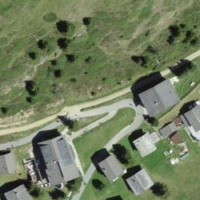
EUNIS habitat code: 26
Species observed at this site:
Corvus corone
Stauroderus scalaris
Prunella modularis
Turdus viscivorus
Hippocrepis comosa
Apis mellifera
Coenonympha pamphilus
Chorthippus brunneus
Sempervivum montanum
Cuculus canorus
Pica pica
Phoenicurus ochruros
Nucifraga caryocatactes
Falco tinnunculus
Roeseliana roeselii
Periparus ater
Linaria cannabina
Erebia alberganus
Aricia artaxerxes
Cyaniris semiargus
Fringilla coelebs
Passer domesticus
Turdus torquatus
Chorthippus biguttulus
Melitaea diamina
Lysandra coridon
Erebia tyndarus
Vanessa cardui
Pyrrhocorax graculus
Psophus stridulus
Milvus migrans
Lysandra bellargus
Turdus pilaris
Polyommatus icarus
Arcyptera fusca
Motacilla alba